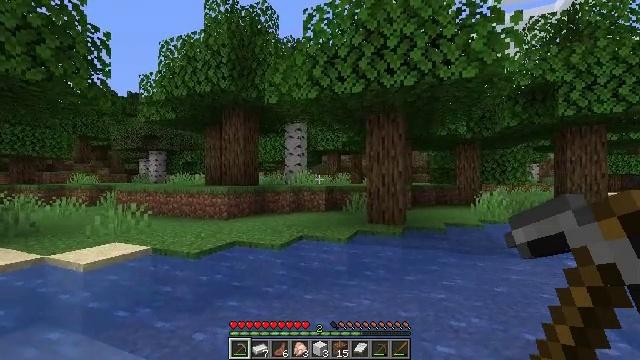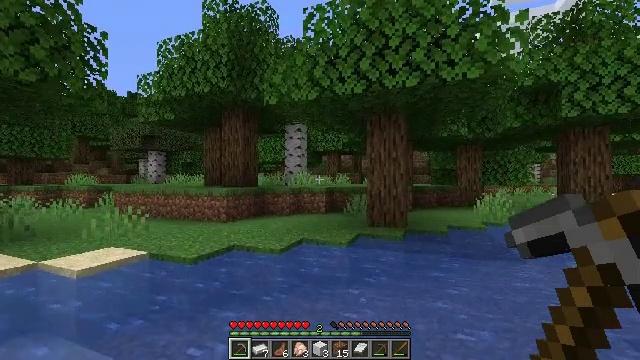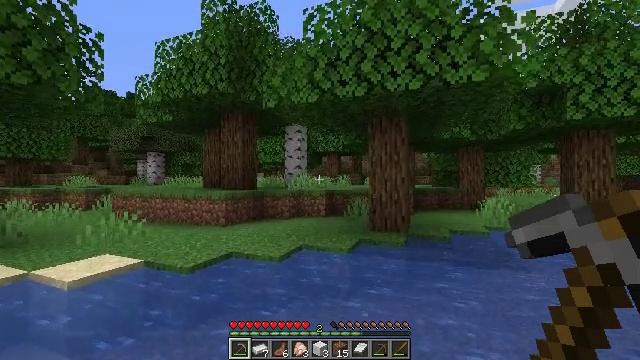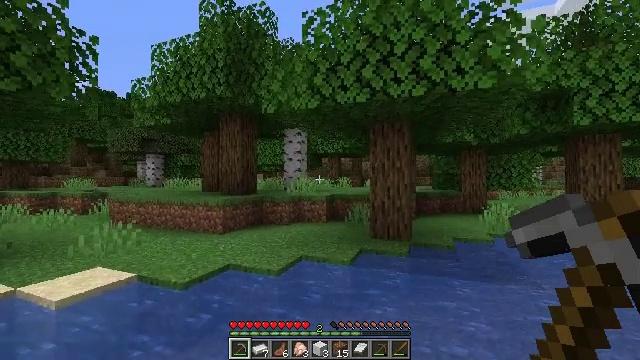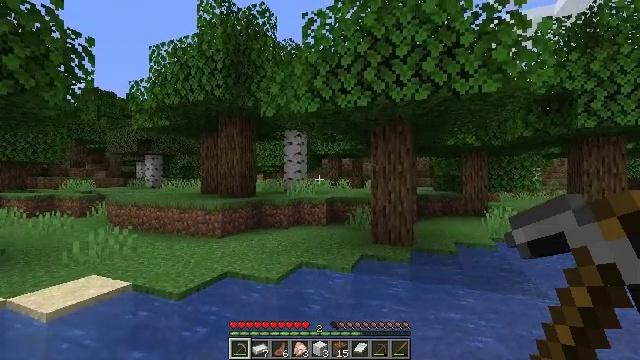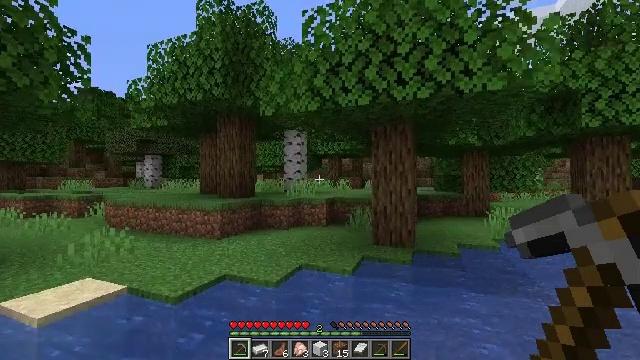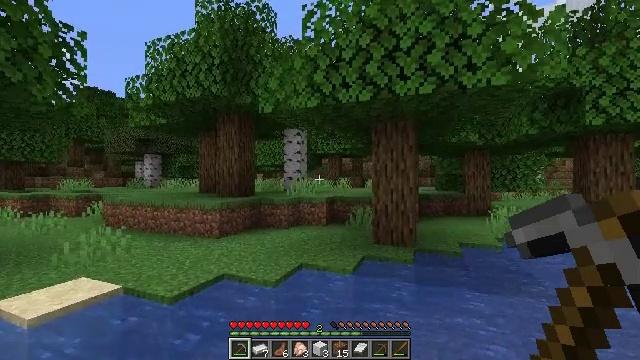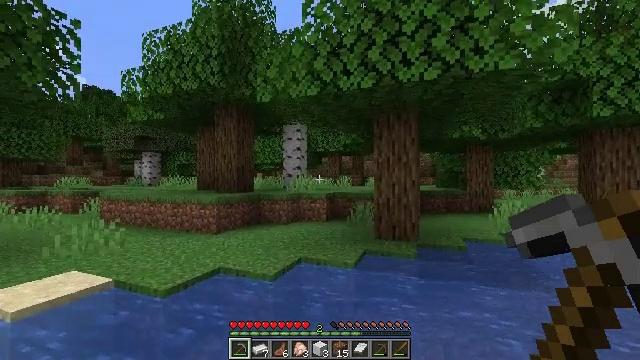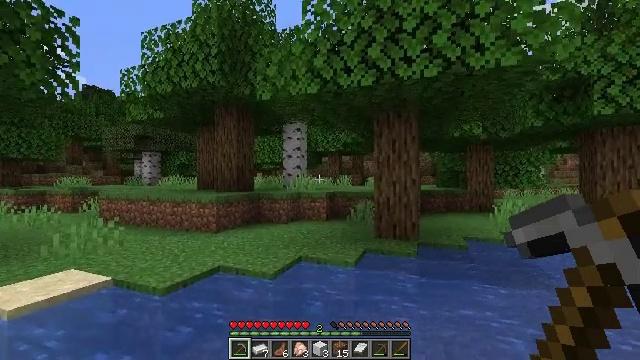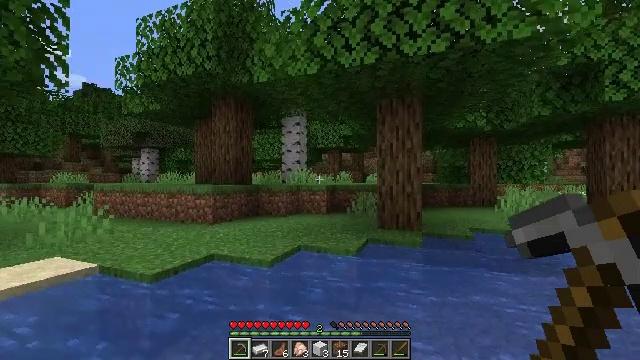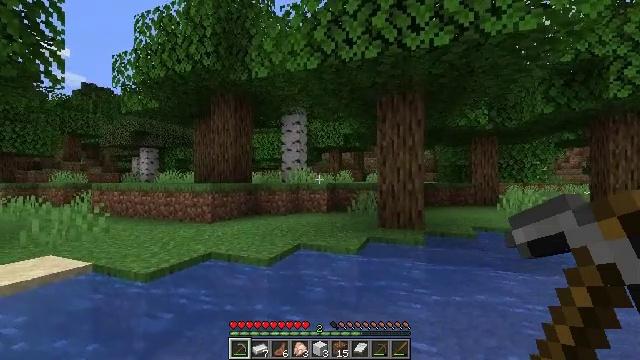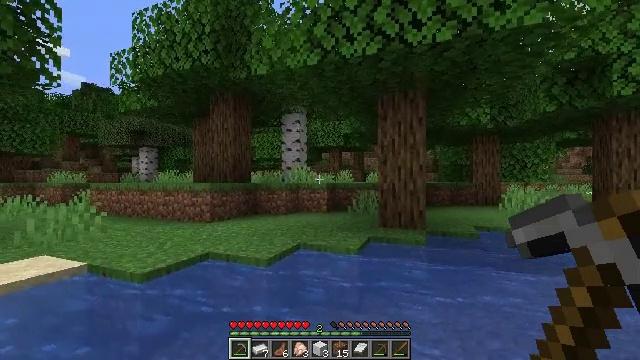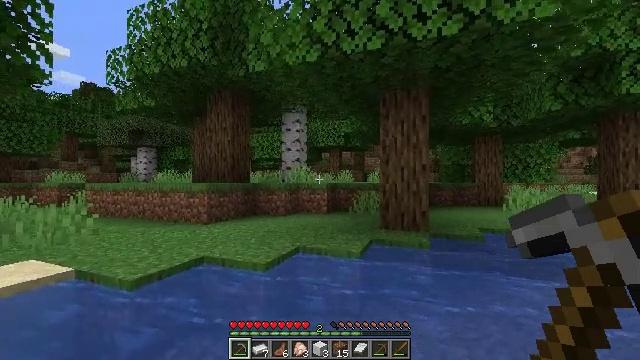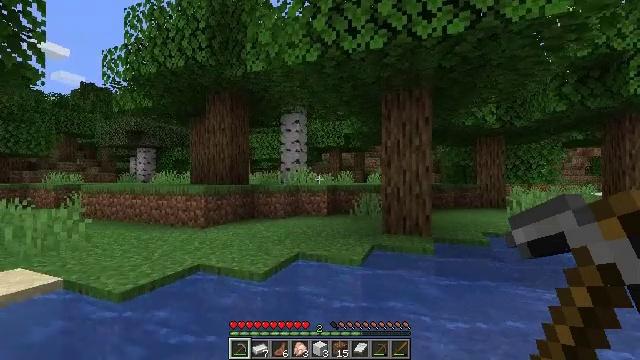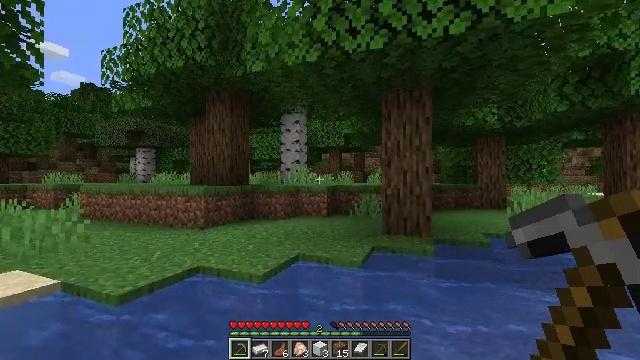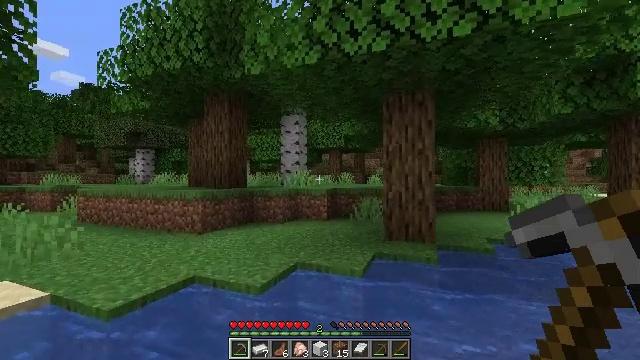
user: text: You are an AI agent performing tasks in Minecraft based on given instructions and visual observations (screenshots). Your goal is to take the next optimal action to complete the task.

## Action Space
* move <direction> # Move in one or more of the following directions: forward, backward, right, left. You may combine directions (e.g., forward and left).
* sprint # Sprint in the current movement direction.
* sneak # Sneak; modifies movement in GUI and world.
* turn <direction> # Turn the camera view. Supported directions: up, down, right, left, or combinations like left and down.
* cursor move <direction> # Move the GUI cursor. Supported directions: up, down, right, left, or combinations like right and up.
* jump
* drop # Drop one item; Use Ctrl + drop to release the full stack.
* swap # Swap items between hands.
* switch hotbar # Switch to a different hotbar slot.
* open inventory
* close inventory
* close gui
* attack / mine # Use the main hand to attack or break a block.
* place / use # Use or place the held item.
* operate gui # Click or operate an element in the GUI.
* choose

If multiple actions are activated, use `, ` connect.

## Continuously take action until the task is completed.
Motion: motion action
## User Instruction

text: Break the chest to retrieve items inside.
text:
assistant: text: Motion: move forward, jump
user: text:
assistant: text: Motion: move forward, jump
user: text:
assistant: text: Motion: move forward, jump
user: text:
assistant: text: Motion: move forward, jump
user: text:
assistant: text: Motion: move forward, jump
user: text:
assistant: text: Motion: move forward, jump
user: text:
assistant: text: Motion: move forward, jump
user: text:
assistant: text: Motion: move forward, jump
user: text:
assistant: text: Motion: move forward, jump
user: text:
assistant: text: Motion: move forward, jump
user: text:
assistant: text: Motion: move forward, jump
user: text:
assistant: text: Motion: move forward, jump
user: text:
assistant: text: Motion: move forward, jump
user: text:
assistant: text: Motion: move forward, jump
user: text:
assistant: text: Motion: move forward, jump
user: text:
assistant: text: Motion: move forward, jump
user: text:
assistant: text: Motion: move forward, jump
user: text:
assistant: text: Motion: move forward, jump
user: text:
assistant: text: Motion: move forward, jump
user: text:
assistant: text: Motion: move forward, jump
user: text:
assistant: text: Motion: move forward, jump
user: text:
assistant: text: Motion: move forward, jump
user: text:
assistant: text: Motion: move forward, jump
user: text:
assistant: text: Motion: move forward, jump
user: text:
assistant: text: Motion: move forward, jump
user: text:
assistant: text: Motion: move forward, jump
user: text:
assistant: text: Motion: move forward, jump
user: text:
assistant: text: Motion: move forward, jump
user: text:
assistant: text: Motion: move forward, jump
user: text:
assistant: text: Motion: move forward, jump